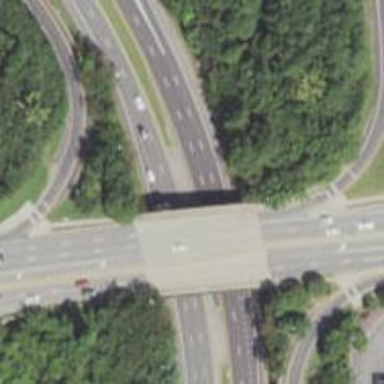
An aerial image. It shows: Secondary road with bridge.